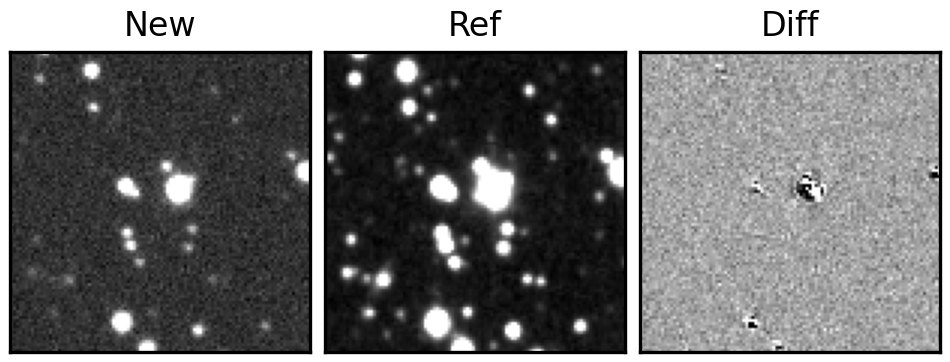
Label: bogus